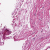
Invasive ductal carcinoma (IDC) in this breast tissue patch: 0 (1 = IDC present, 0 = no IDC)